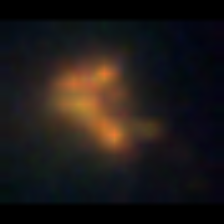
Taxon: Unknown_detritus
Group: Unknown